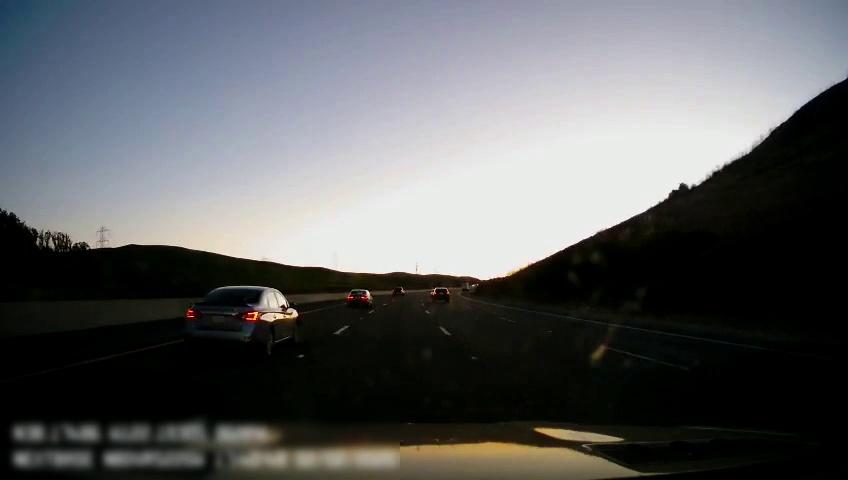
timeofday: Day
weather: Sunny
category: Drivable Space
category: Vehicles | Car
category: Vehicles | Car
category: Vehicles | SUV
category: Vehicles | SUV
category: Lanes | Alternate Lane
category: Lanes | Current Lane
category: Lanes | Current Lane
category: Lanes | Alternate Lane
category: Lanes | Alternate Lane